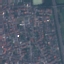
Label: Residential